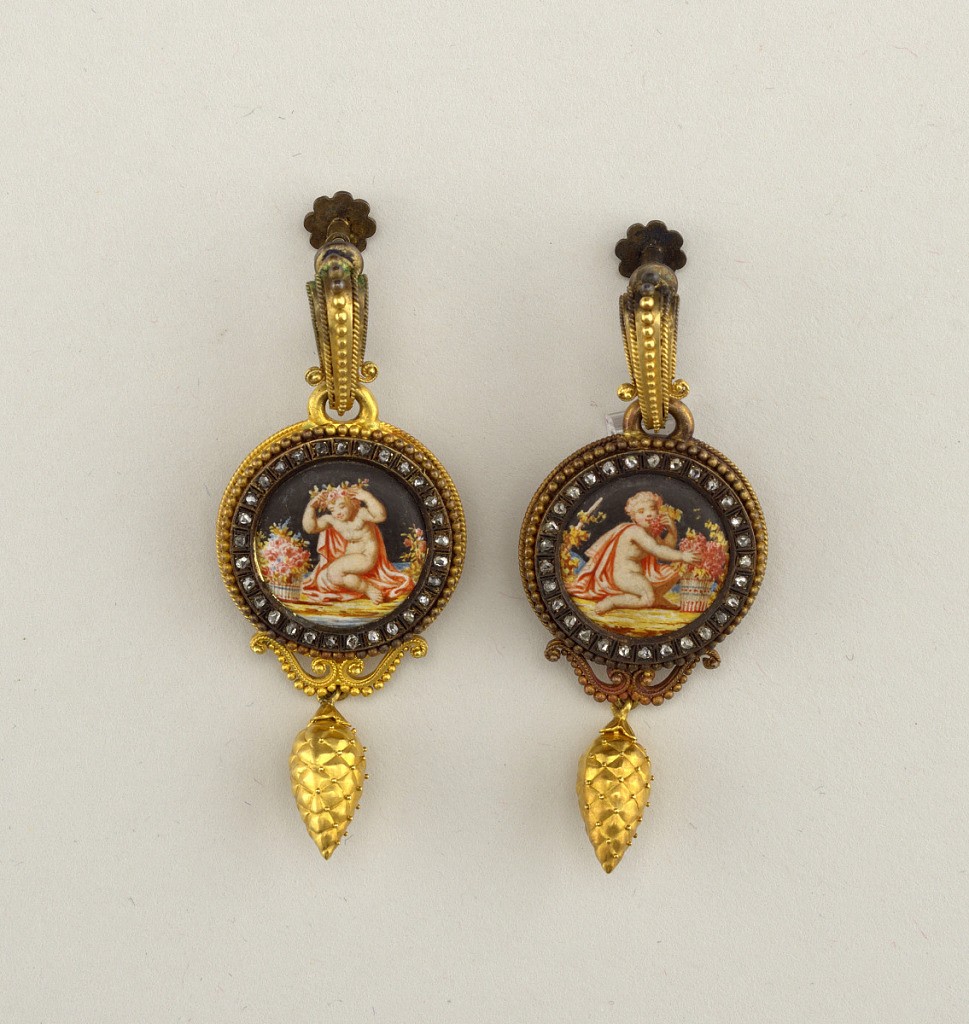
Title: Earrings
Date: mid-19th century
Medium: Gold, opaque enamel, rose diamonds
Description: Earrings with screw fasteners.  A shows child placing floral wreath on head and b shows a child smelling flowers, painted on circular plate surrounded by rose diamonds and gold frame; half-ring at the top, the other half cut away for the screws; ornament with pine cone at the bottom.  Screw fasteners are probably a later addition.